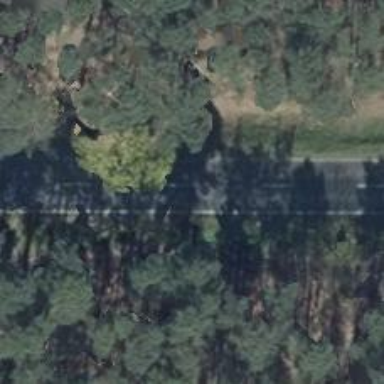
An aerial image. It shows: Asphalt road classified as primary highway.